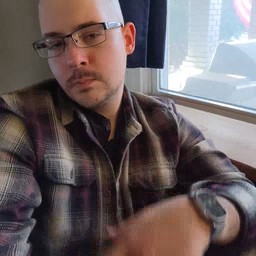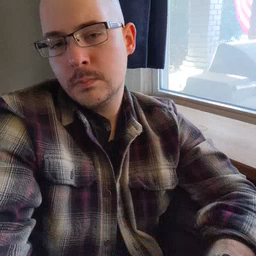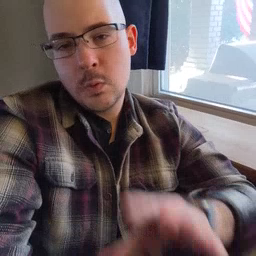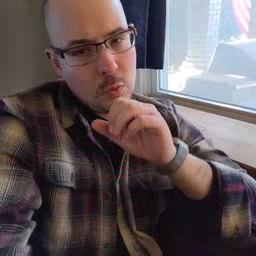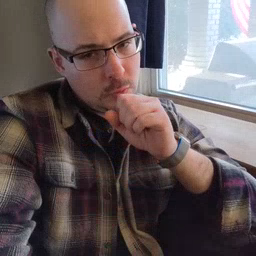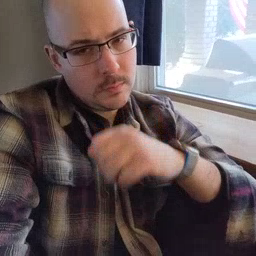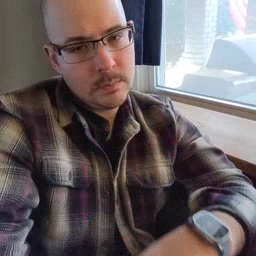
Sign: orange